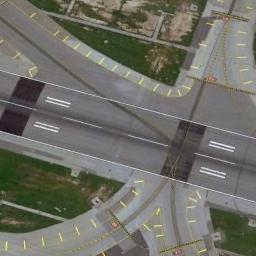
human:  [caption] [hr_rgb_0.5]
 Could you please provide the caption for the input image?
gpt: The runway is on the grass next to the bare land .

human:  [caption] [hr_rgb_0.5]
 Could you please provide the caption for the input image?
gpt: Many complex staggered runways have green lawns next to them, And white runways of varying thickness .

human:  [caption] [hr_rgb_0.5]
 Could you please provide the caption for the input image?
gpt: The runway with several touchdown zone markings connects some other roads .

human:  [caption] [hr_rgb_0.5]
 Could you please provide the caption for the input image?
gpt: The grass is around the runway .

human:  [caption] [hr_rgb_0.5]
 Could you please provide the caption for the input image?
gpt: There are some green lawns beside the runway .